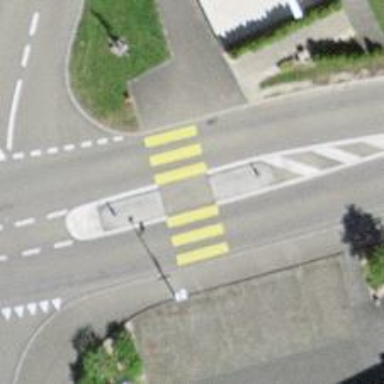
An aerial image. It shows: Uncontrolled crossing with zebra marking and island in the middle.